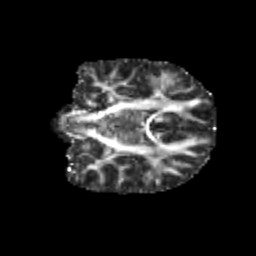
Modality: FA
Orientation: coronal
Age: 9
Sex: male
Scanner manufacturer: siemens
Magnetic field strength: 3 T
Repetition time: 3.8 s
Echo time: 0.07 s